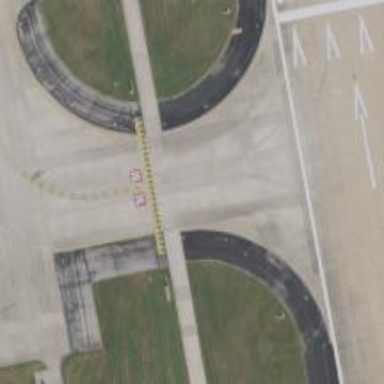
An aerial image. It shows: View of taxiway at the airport.